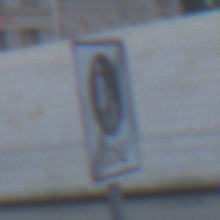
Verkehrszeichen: EndeFussgaengerzone
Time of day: SunriseSunset
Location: Outdoor (Urban)
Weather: Clear
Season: NotSpecified
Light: Natural